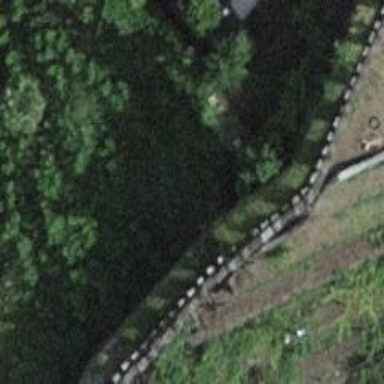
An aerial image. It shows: City wall in the picture.